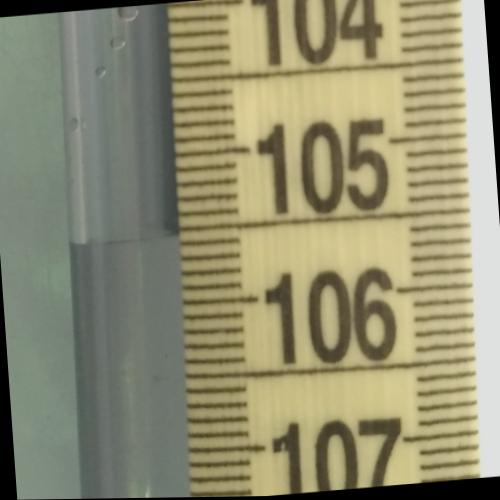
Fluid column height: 105.6 cm